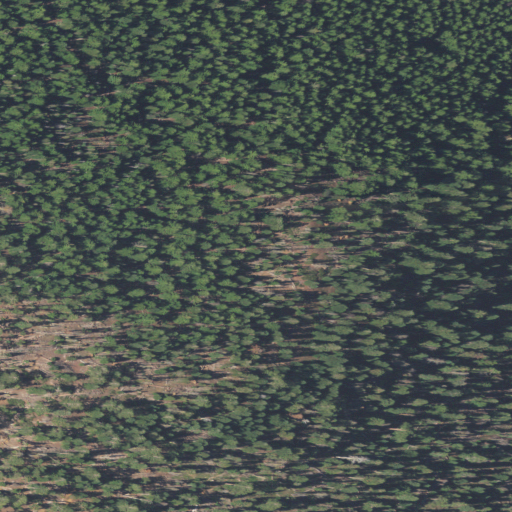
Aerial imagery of mountain in Oregon named Kapka Butte containing only evergreen forest